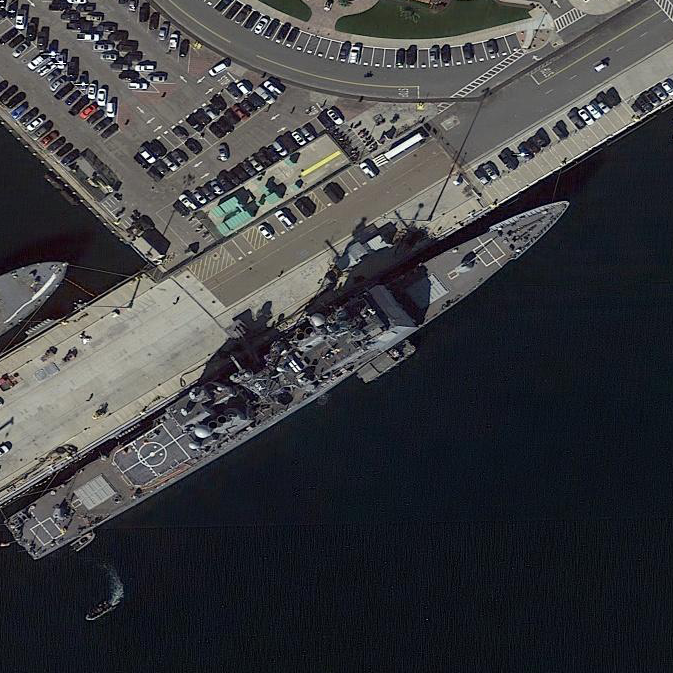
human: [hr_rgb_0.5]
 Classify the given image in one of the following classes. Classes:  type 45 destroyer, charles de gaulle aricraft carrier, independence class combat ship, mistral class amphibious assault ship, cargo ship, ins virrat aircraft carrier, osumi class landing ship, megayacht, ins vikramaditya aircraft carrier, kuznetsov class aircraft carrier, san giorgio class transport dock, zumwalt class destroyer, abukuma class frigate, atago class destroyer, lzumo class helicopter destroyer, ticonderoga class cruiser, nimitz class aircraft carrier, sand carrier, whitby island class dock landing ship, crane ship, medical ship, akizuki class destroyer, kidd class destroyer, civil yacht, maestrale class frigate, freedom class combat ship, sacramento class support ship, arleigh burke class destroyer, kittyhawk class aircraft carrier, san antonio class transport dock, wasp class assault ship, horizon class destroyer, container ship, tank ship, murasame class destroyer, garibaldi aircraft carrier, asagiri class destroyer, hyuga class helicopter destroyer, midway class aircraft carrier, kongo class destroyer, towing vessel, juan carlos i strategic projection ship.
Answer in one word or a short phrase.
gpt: Ticonderoga class cruiser